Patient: sex M, age 45
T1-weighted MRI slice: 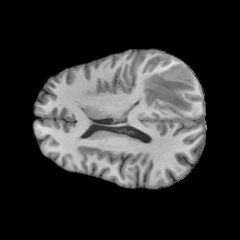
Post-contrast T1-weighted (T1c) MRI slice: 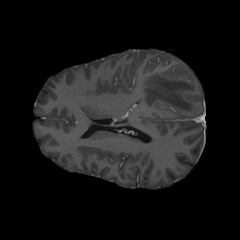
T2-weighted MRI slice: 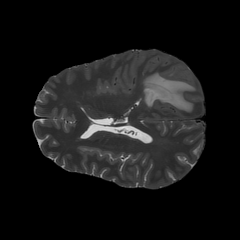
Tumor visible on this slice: yes
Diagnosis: Glioblastoma, IDH-wildtype
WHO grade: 4